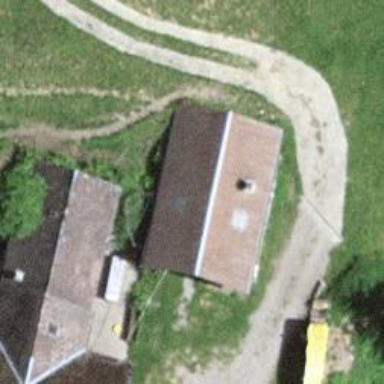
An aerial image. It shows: Detached building with gabled roof.